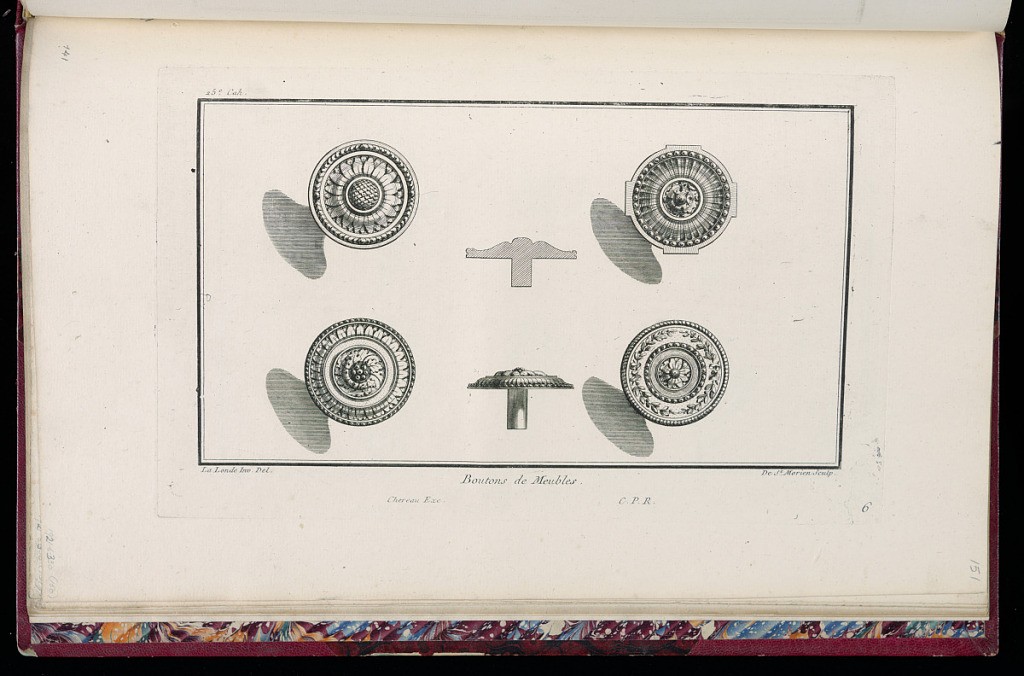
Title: Boutons de Meubles
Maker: Richard de Lalonde, French, active 1780–96
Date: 1775-1788
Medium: Etching on off-white laid paper
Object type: Print
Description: Four furniture knob designs. The knob at upper left has a border of bead course and a sunflower rosette. The knob at upper right has a bead course border and a small rosette in the center with radiating lines. The knob at lower left has borders of bead course and lamb tongue and a central rosette with swirling leaves. The knob at lower right has bands of bead course, a band of leaves on branches with ribbons, and a central rosette. The plate is signed and numbered.